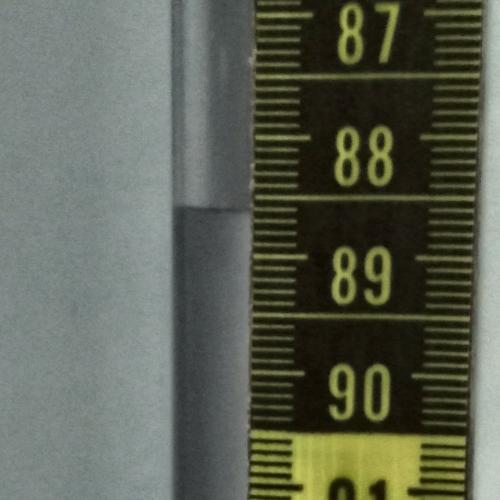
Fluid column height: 88.6 cm